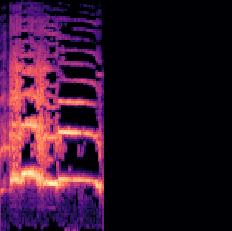
Sound class: Rooster